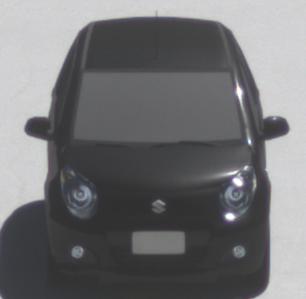
Make: Suzuki
Model: Alto 1.0
Detailed model: Alto (V)
Model produced from: 2011/02
Model produced until: 2011/03
Doors: 5
Color: black
Road condition: dry road
Daytime: midday
Contrast: high contrast